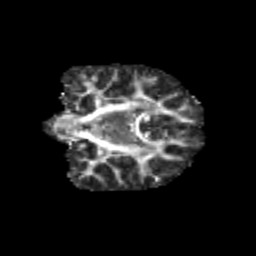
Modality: FA
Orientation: coronal
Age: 10
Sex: female
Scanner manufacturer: siemens
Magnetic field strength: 3 T
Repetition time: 3.8 s
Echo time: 0.07 s